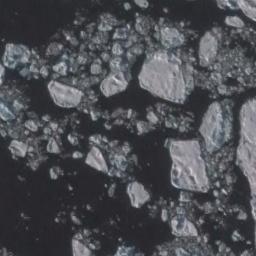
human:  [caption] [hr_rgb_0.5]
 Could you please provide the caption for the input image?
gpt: A lot of sea ice of different sizes floats in the deep blue sea .

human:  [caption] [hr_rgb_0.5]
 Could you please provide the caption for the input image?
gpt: There are sea ice of different shapes and sizes .

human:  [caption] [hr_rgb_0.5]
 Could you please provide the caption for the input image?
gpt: There is a big ice and many small ice on the dark blue sea .

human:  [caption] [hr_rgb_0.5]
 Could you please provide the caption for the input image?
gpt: Countless ice cubes of all sizes are closely connected into a large piece floating on the deep blue sea .

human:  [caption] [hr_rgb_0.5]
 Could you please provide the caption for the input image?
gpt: There are many pieces of sea ice .